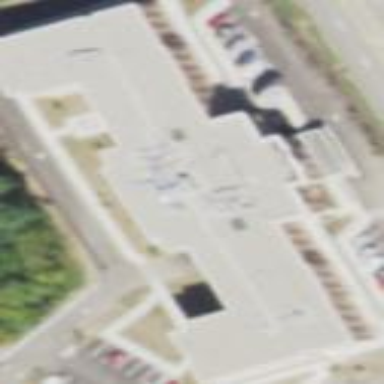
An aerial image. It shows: Commercial building.